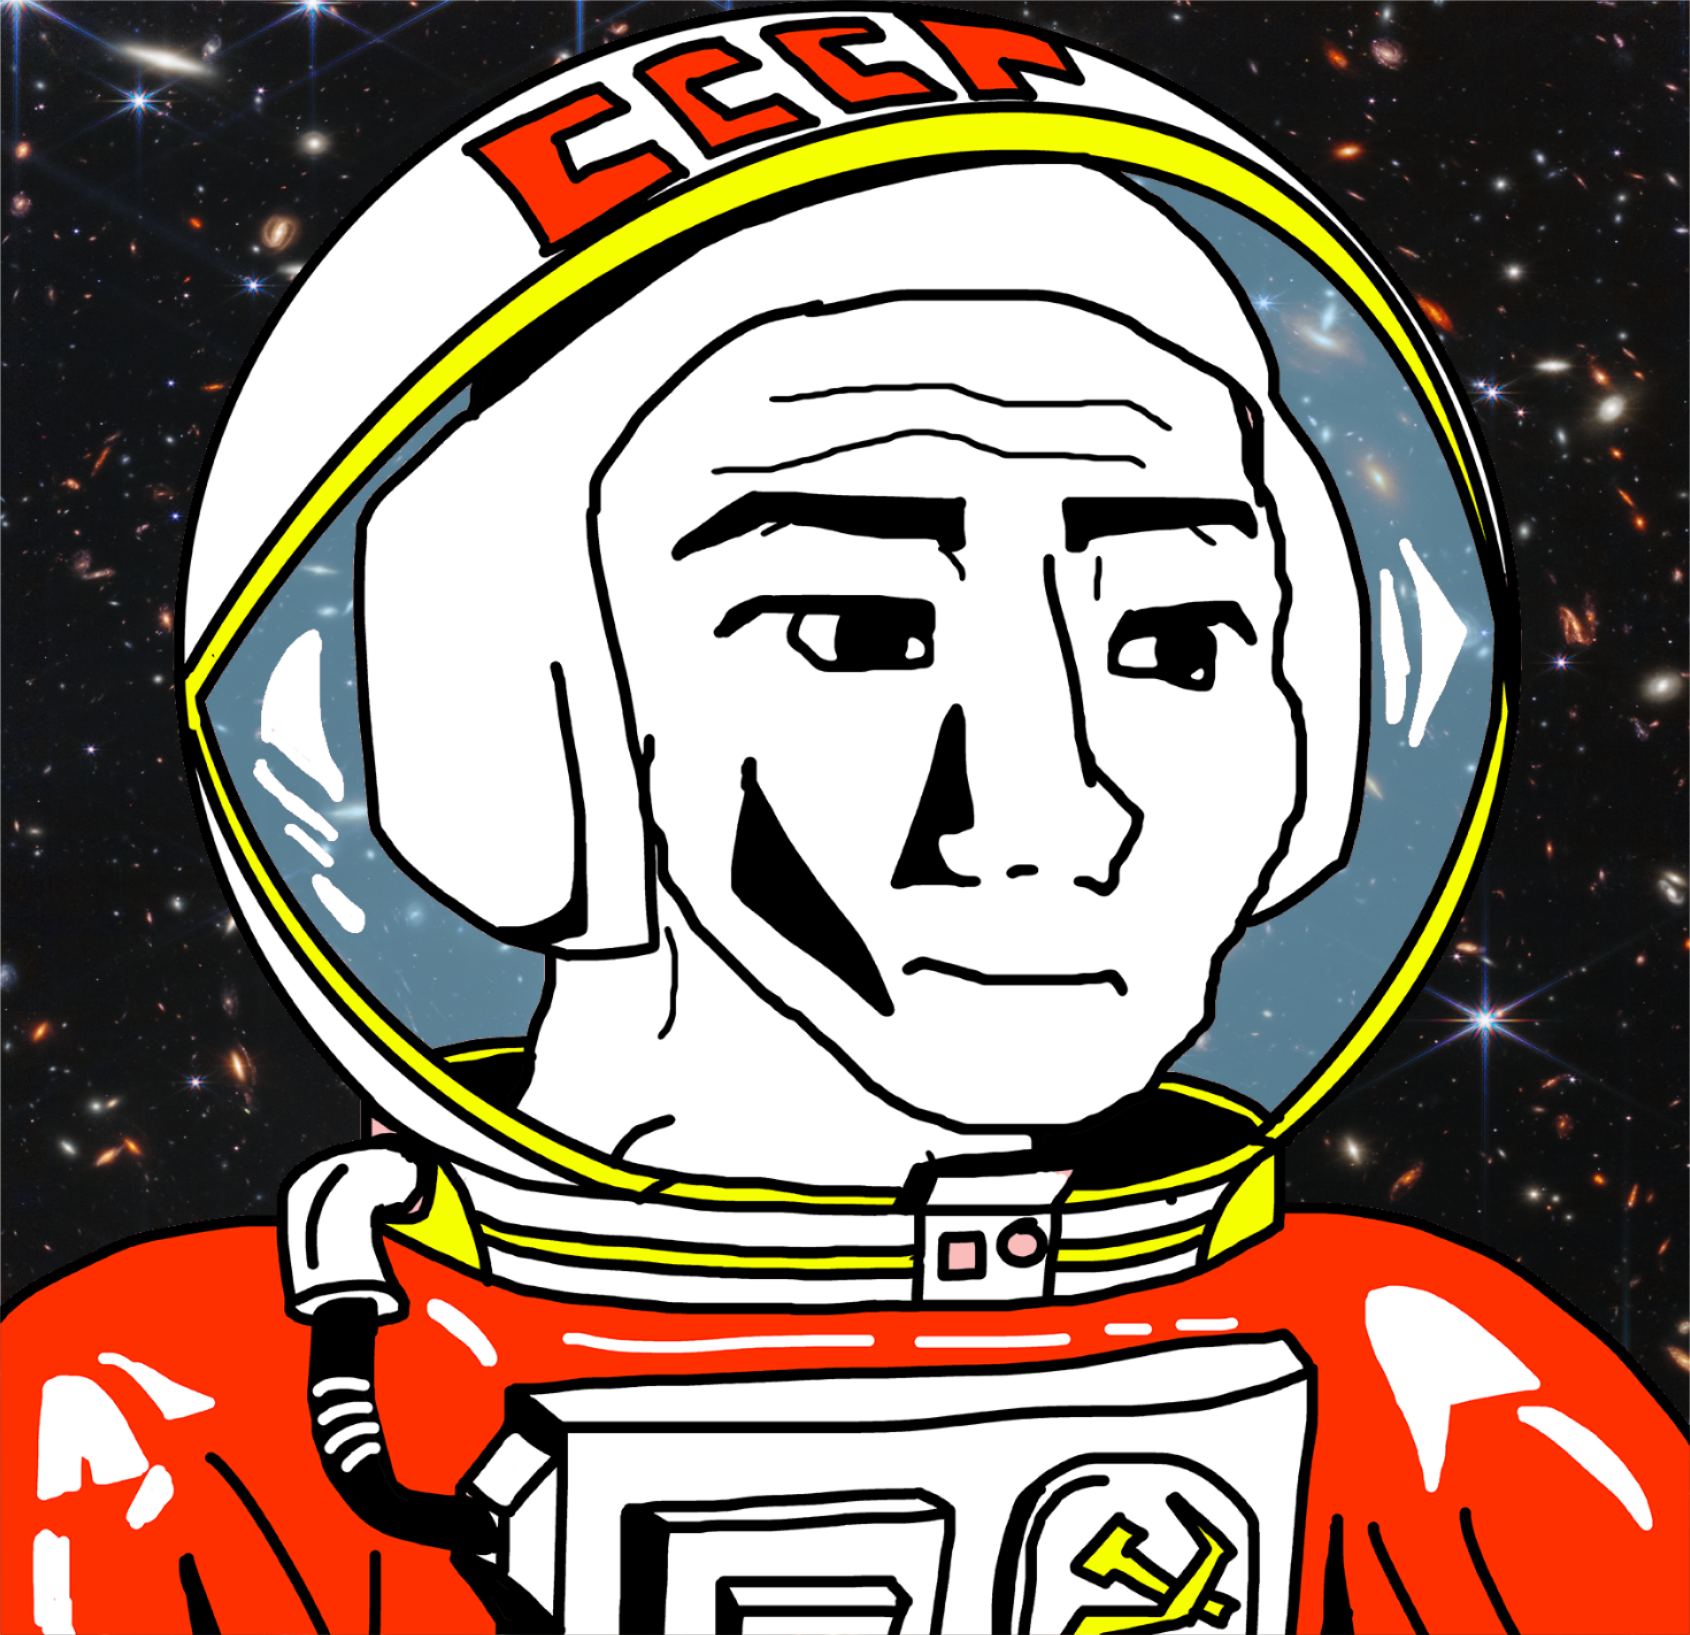
Label: 5_Wojak_with_Background